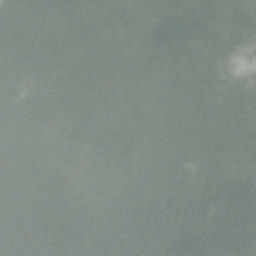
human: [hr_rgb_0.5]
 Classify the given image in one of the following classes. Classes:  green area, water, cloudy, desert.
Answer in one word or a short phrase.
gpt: cloudy